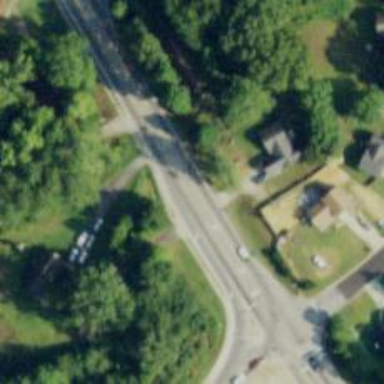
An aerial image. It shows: Secondary road with asphalt surface. There is sidewalk on the left side.